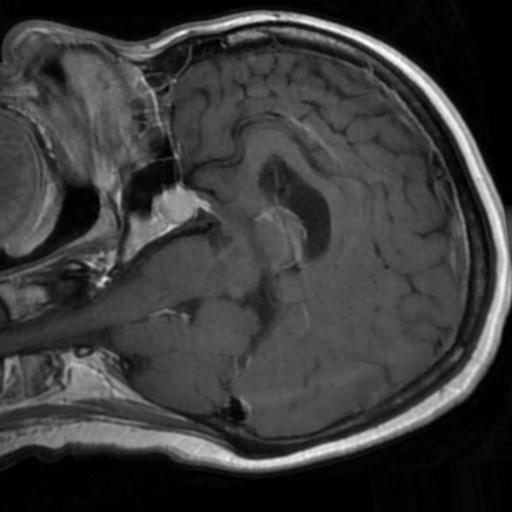
Label: brain_tumor